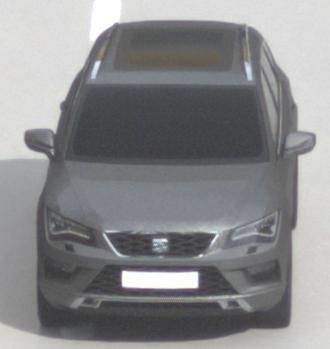
Make: SEAT
Model: Ateca 1.0 TSI Ecomotive
Detailed model: Ateca (5FP)
Model produced from: 2016/08
Model produced until: 2018/08
Doors: 5
Color: gray
Road condition: wet road
Daytime: morning or afternoon
Contrast: low contrast